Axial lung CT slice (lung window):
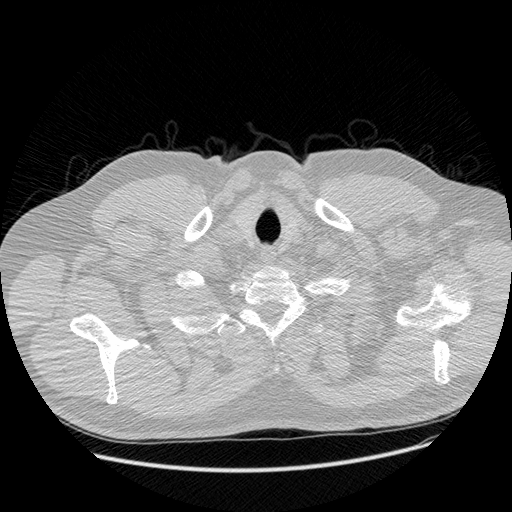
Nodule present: no